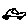
Label: car